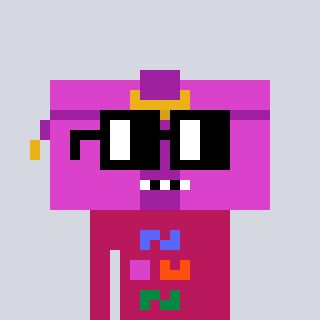
a pixel art character with square black glasses, a clutch-shaped head and a darkpink-colored body on a cool background